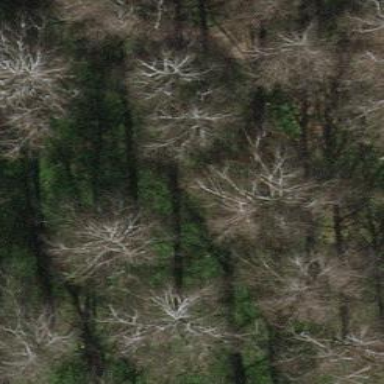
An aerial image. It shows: Mixed forest dominated by broadleaved trees.